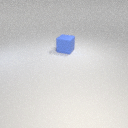
large blue rubber cube